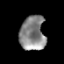
Tissue: prostate
Cell type: Epithelial cells
Senescence score: 0.3337
Nuclear area (px): 852
Mean DAPI intensity: 136.021